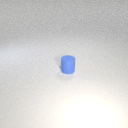
small blue rubber cylinder